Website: macys
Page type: payment
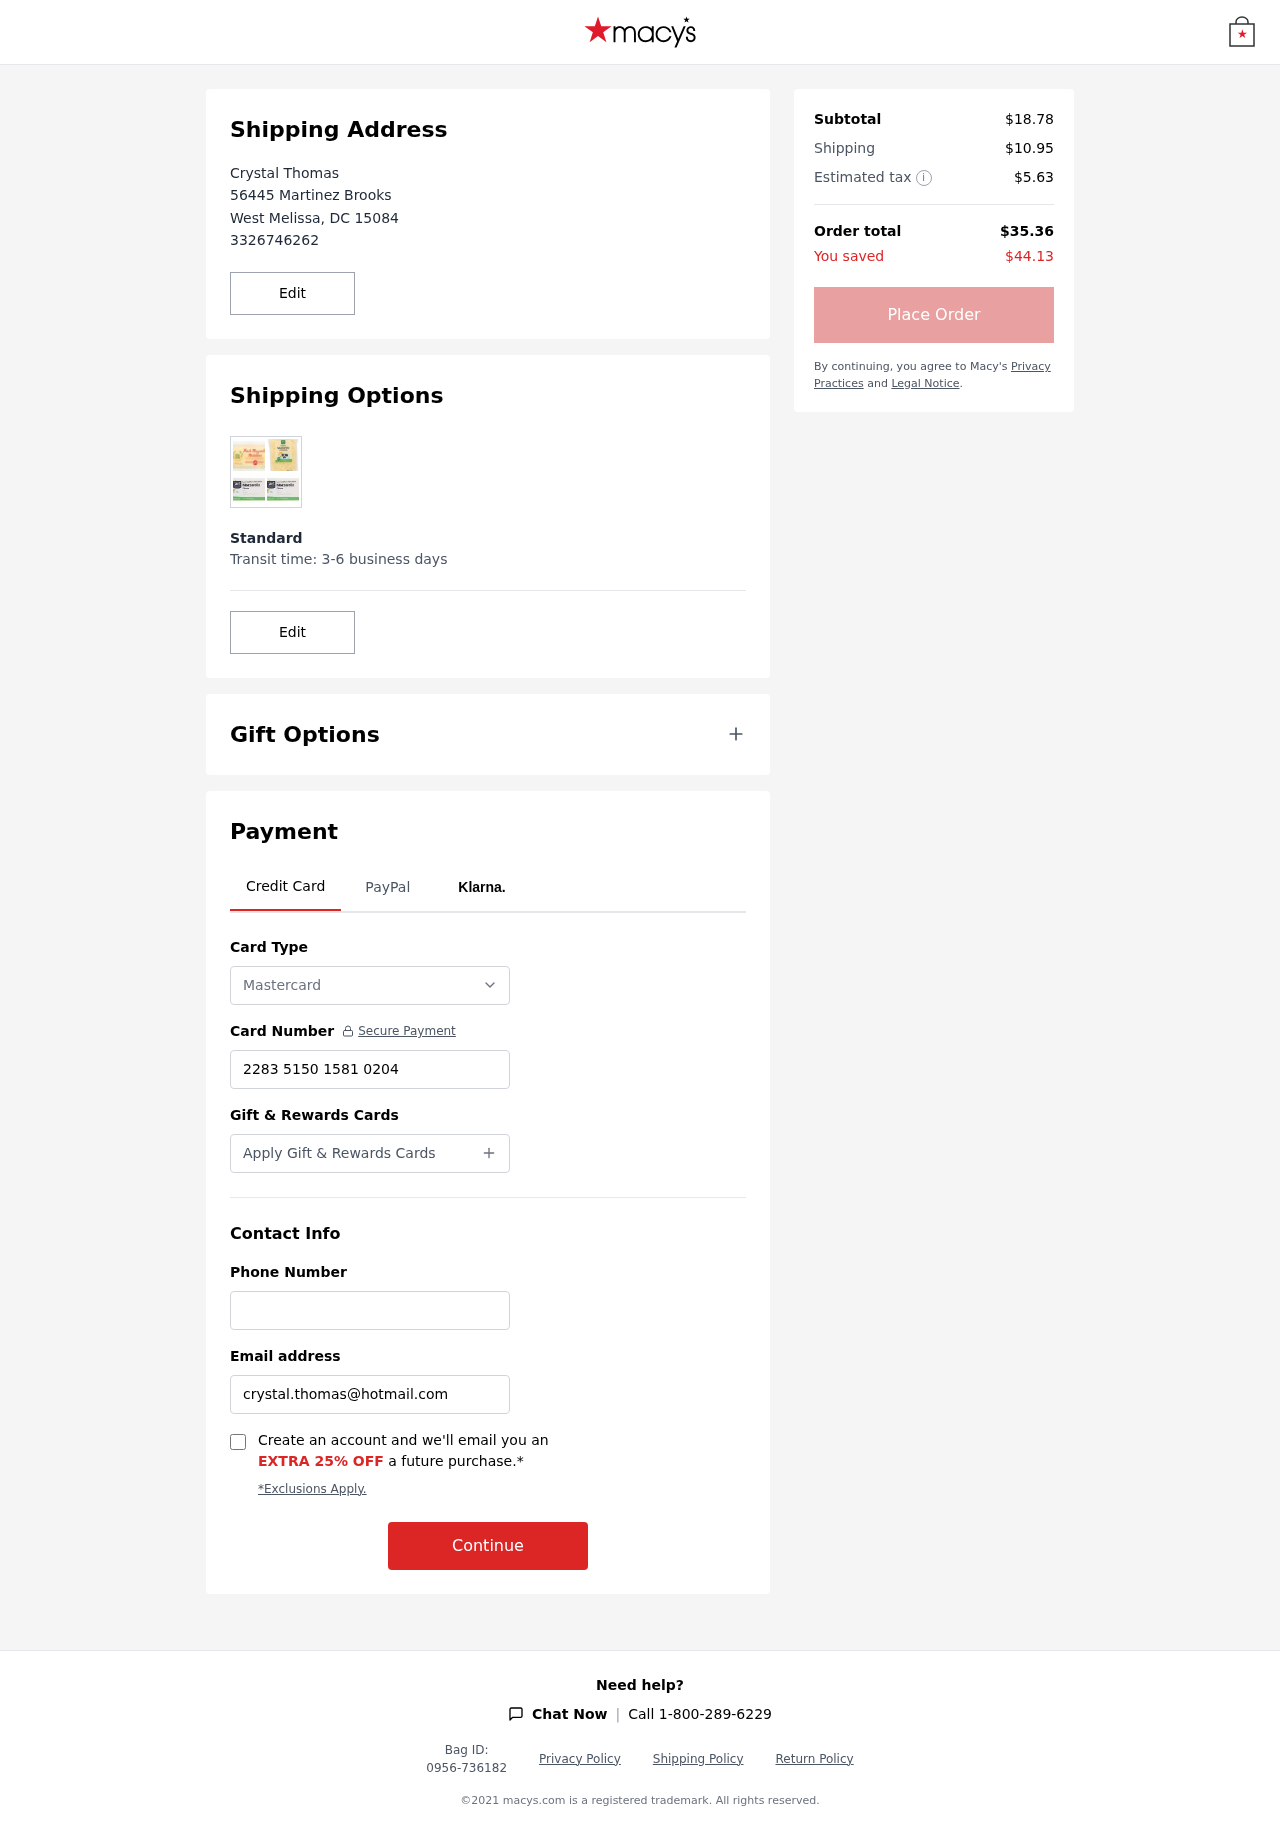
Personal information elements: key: PII_CARD_NUMBER
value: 2283 5150 1581 0204
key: PII_CARD_TYPE
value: Mastercard
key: PII_CITY
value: West Melissa
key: PII_EMAIL
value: crystal.thomas@hotmail.com
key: PII_FULLNAME
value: Crystal Thomas
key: PII_PHONE
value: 3326746262
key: PII_POSTCODE
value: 15084
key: PII_STATE_ABBR
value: DC
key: PII_STREET
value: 56445 Martinez Brooks
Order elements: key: ORDER_SUBTOTAL
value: $18.78
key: ORDER_SHIPPING_COST
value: $10.95
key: ORDER_TAX
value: $5.63
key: ORDER_TOTAL
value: $35.36
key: ORDER_SAVINGS
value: $44.13